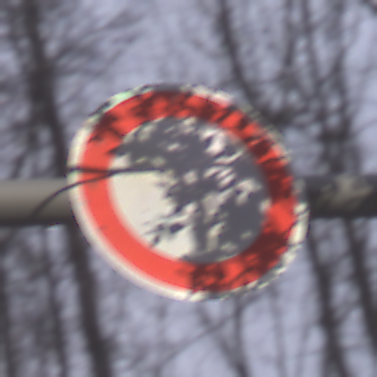
Verkehrszeichen: VerbotFahrzeugeAllerArt
Umgebung: Outdoor, Nature
Tageszeit: Midday
Wetter: Overcast
Licht: Natural
Jahreszeit: Autumn
Kontrast: LowContrast